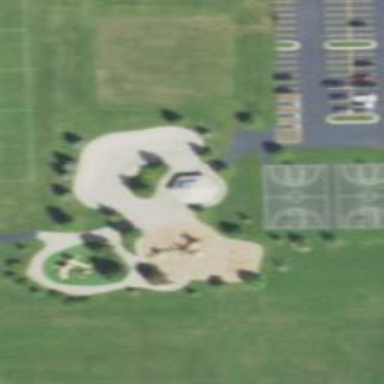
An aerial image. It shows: Playground area for leisure activities on the land.